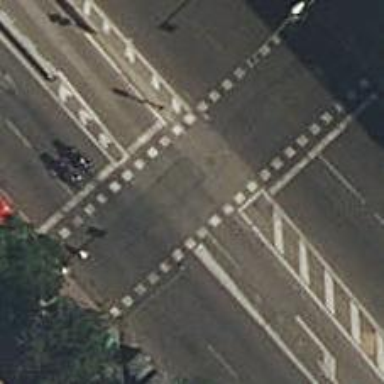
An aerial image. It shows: Road with traffic signals at the crossing.